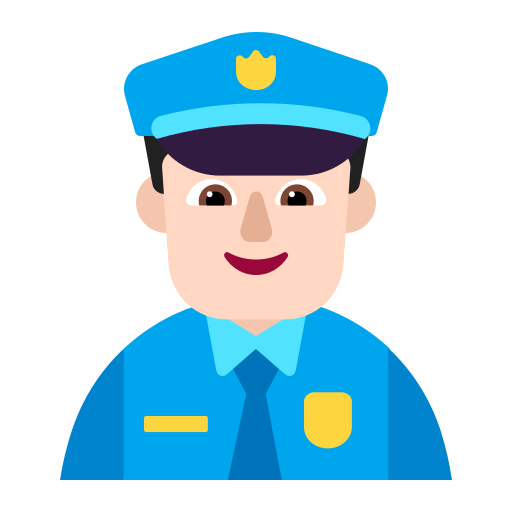
man police officer flat light